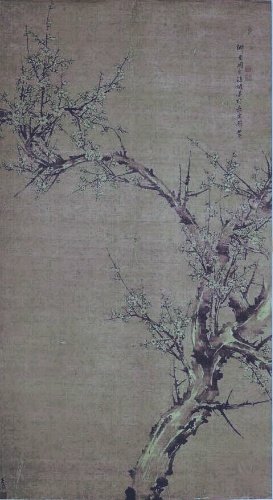
Artist: Zhou Zonglian
Artist bio: probably Ming dynasty (1368–1644)
Date: dated 1532 or 1592
Object type: Hanging scroll
Classification: Paintings
Medium: Hanging scroll; ink on silk
Culture: China
Period: Ming dynasty (1368–1644)
Dimensions: Image: 67 3/4 x 37 1/8 in. (172.1 x 94.3 cm)
Department: Asian Art
Credit line: From the Collection of A. W. Bahr, Purchase, Fletcher Fund, 1947
Accession year: 1947
Repository: Metropolitan Museum of Art, New York, NY
Tags: Trees